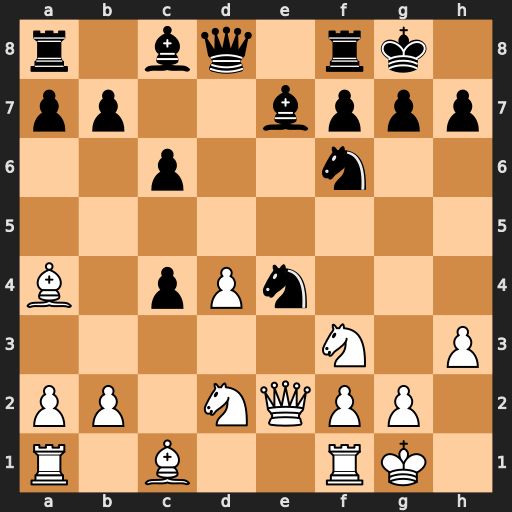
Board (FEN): r1bq1rk1/pp2bppp/2p2n2/8/B1pPn3/5N1P/PP1NQPP1/R1B2RK1
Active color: w
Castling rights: -
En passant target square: -
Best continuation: Nxe4 Nxe4 Qxe4